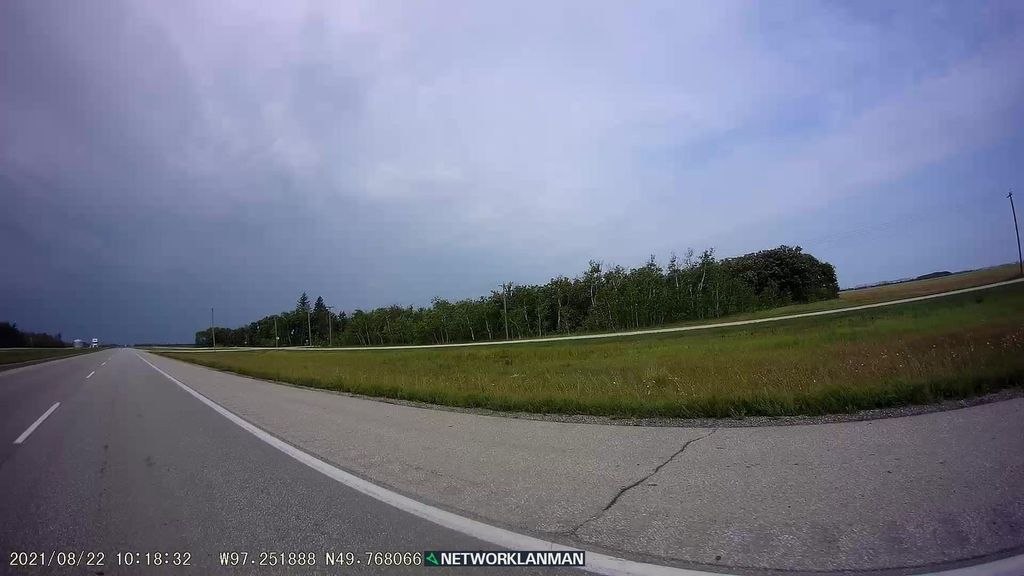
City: winnipeg